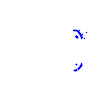
Particle: pion